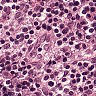
Metastatic tissue present: no